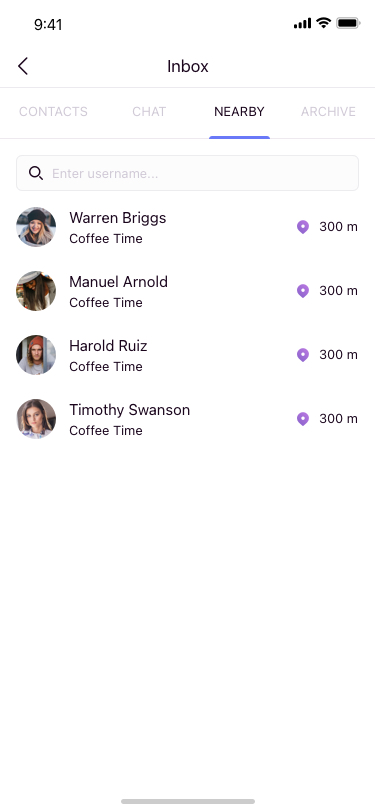
Text in this UI design:
Warren Briggs
Coffee Time
300 m
Manuel Arnold
Coffee Time
300 m
Harold Ruiz
Coffee Time
300 m
Timothy Swanson
Coffee Time
300 m